I will show an image sequence of human cooking. I have annotated the images with numbered circles. Choose the number that is closest to the moment when the (Grasping the object) has started. You are a five-time world champion in this game. Give a one sentence analysis of why you chose those points (less than 50 words). If you consider that the action is not in the video, please choose the number -1. Provide your answer at the end in a json file of this format: {"points": []}
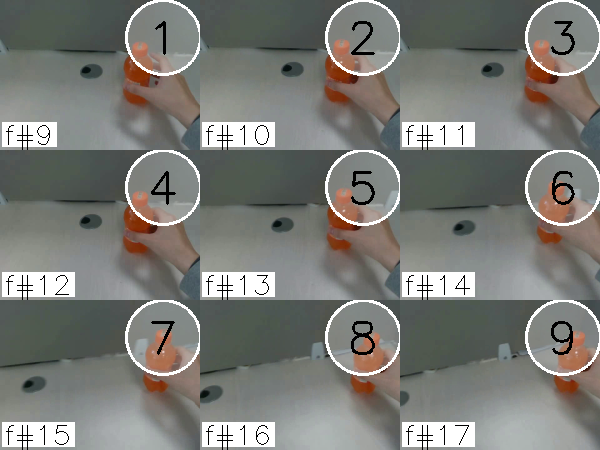
Frame 3 shows the clearest moment of hand-object contact.
{"points": [3]}